Question: I have Spring MVC App running on JBoss AS 7.1.1. I need to turn off SSLv3 to protect against Poodle vulnerability. JBoss documentation at <URL> suggests I need to make sure that SSLv3 is not listed in the SSL Protocol attributes.
I have tried that but I can still connect to my website after only enabling SSL in Internet explorer options displayed below. Below is my standalone.xml configuration:
'''
<connector name="https" protocol="HTTP/1.1" scheme="https" socket-binding="https" secure="true">
<ssl name="foo-ssl" key-alias="foo" password="secret" certificate-key-file="C:\Dev\Java\jdk1.6.0_34in
oo.keystore" protocol="TLSv1"/>
</connector>
'''
Can someone suggest what I'm missing here?

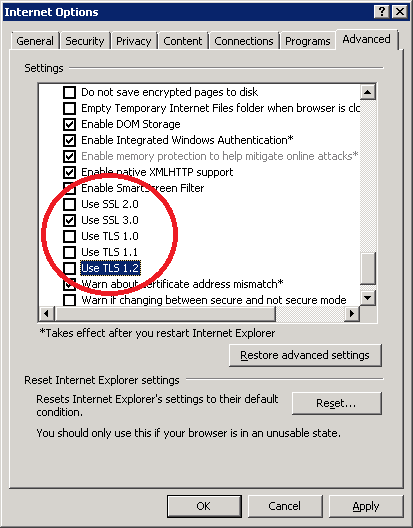
Answer: I finally figured a way to fix it. If you change 'protocol' to 'protocols' in the above mentioned configuration and make sure sslv3 is in the protocol list then it disables SSLv3.
Notice the attribute in the config below
'''
<connector name="https" protocol="HTTP/1.1" scheme="https" socket-binding="https" secure="true">
<ssl name="foo-ssl" key-alias="foo" password="secret" certificate-key-file="C:\Dev\Java\jdk1.6.0_34in
oo.keystore" protocol="TLSv1,TLSv1.1,TLSv1.2"/>
</connector>
'''
After making this change, if you open IE and disable all other protocols except SSL 3.0 - and then try to access the web page, you should not be able see the web page.
More details available here: <URL>